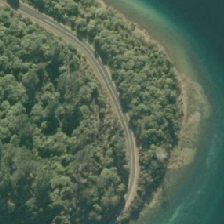
Land cover: urban_build_up